Field crop: tomato
Growth stage: 2
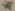
Species: solanum